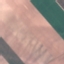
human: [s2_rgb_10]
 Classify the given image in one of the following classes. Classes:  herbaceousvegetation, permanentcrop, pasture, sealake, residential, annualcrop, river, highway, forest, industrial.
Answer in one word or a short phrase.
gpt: AnnualCrop